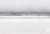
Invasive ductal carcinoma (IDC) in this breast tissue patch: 0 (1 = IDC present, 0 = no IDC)